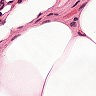
Metastatic tissue present: no